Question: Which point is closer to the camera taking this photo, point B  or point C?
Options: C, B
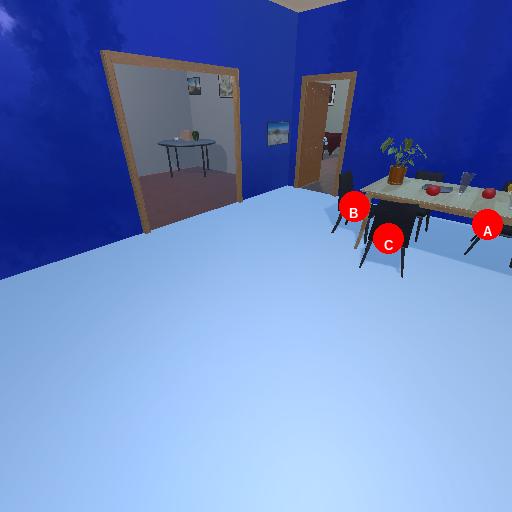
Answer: C